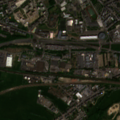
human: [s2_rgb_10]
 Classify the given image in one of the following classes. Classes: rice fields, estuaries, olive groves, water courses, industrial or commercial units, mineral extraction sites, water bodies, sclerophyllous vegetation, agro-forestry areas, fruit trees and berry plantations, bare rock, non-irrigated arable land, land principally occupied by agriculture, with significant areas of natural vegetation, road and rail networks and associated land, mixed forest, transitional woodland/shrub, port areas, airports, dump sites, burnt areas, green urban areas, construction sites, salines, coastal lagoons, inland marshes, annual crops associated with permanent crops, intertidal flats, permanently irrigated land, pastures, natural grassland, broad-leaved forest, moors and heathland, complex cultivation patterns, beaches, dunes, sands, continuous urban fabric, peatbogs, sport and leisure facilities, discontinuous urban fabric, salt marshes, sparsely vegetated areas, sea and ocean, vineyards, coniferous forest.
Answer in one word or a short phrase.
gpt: continuous urban fabric, discontinuous urban fabric, industrial or commercial units, non-irrigated arable land, pastures